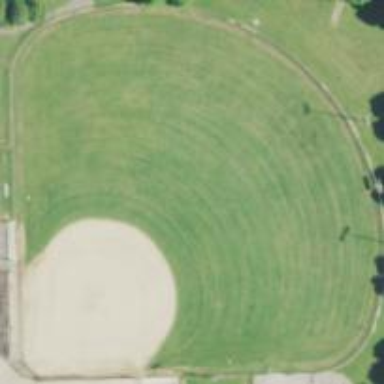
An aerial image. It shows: Baseball pitch for leisure land.